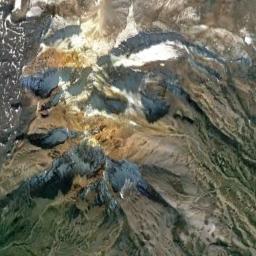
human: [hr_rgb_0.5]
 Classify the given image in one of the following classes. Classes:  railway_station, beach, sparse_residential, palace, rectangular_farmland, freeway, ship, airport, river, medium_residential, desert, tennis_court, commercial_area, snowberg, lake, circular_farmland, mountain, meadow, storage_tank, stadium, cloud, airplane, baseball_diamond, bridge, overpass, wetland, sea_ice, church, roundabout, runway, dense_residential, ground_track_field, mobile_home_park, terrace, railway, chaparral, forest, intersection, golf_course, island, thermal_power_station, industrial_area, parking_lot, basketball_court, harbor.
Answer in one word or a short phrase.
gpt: snowberg